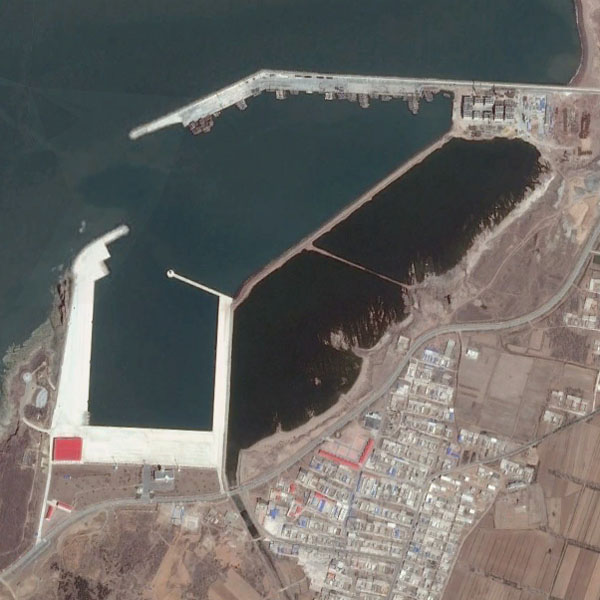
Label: Port